Question: I would like to use multiple line formats in a line chart with a single data series, e.g. like this:

I've created this example by concatenating two separate series, but I'd rather not use this workaround.
Does anyone know how to do this with Highcharts?
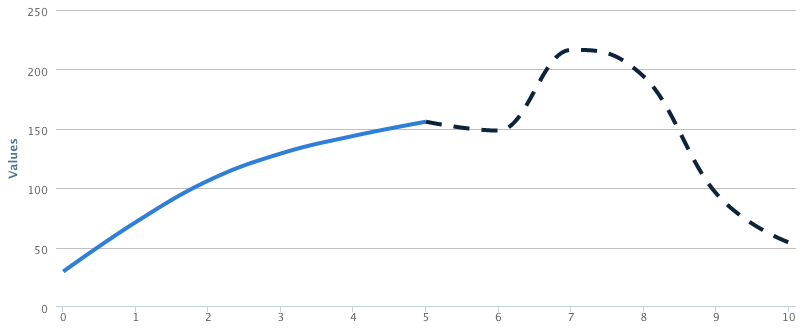
Answer: You can achieve it only by two series.